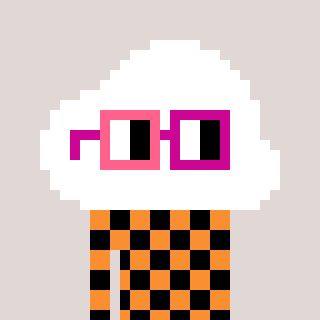
a pixel art character with square pink and red glasses, a cloud-shaped head and a orange-colored body on a warm background